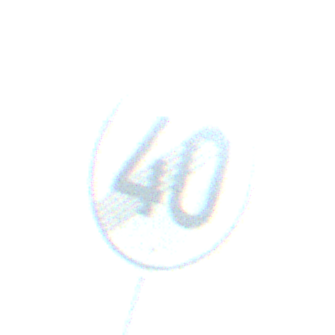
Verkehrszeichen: EndeGeschwindigkeit40
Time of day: Midday
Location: Outdoor (Urban)
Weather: Clear
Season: NotSpecified
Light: Natural